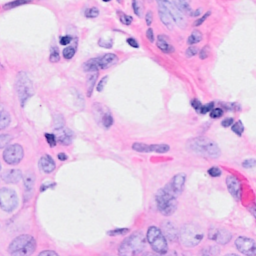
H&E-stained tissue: Breast